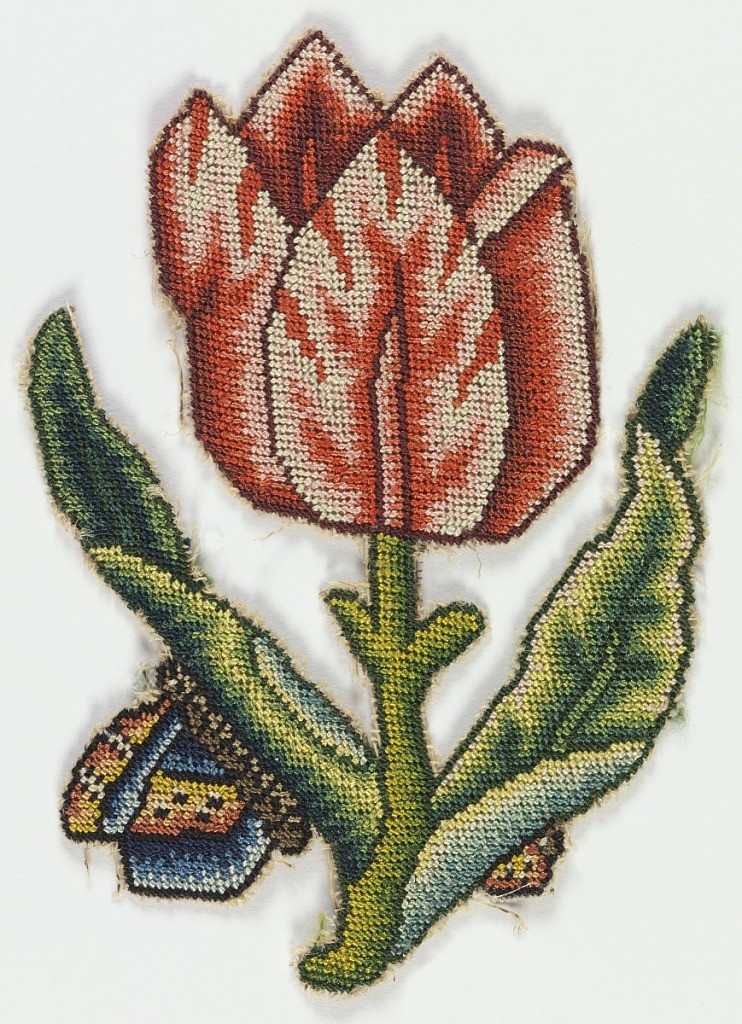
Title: Embroidered slip
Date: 17th century
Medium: silk embroidery on linen foundation Technique: embroidered in counted stitches
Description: Embroidered red tulip with a green stem and leaves has a butterfly on one leaf and a ladybug on another. Cut away from a larger canvas. Intended for applique.